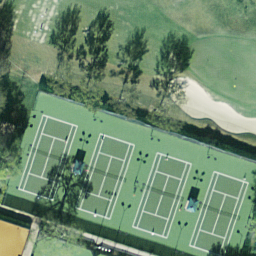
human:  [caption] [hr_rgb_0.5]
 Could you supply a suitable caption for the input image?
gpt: Four tennis courts arranged in a line are surrounded by some trees .

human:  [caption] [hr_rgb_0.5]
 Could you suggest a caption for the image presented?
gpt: There are four tennis courts arranged neatly and surrounded by some trees .

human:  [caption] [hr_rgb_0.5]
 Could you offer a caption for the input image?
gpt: Four tennis courts arranged in a line with some trees surrounded .

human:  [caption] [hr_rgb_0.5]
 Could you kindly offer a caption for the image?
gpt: There are four tennis courts arranged in a line and surrounded by some trees .

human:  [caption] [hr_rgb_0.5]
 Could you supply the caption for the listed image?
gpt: There are four tennis courts arranged neatly and surrounded by some trees .